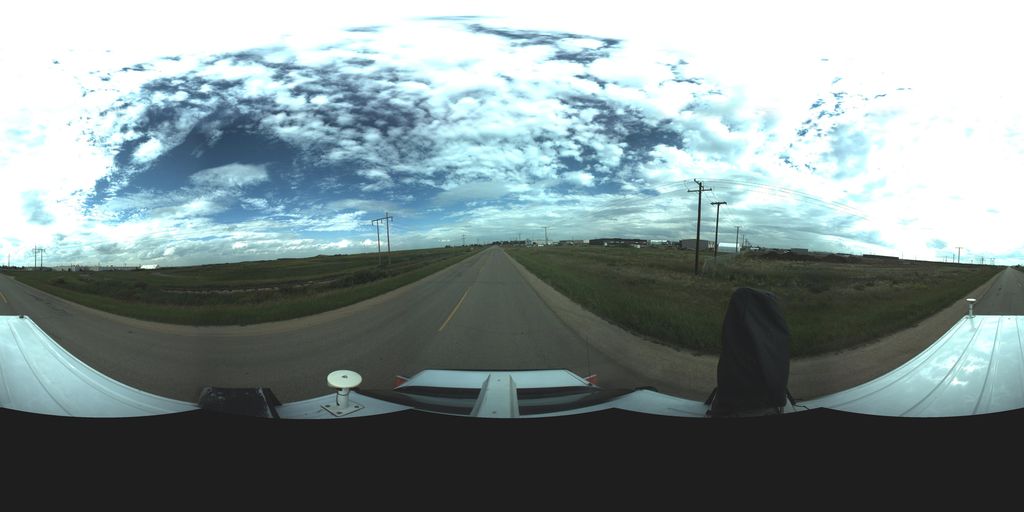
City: saskatoon